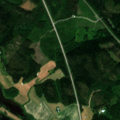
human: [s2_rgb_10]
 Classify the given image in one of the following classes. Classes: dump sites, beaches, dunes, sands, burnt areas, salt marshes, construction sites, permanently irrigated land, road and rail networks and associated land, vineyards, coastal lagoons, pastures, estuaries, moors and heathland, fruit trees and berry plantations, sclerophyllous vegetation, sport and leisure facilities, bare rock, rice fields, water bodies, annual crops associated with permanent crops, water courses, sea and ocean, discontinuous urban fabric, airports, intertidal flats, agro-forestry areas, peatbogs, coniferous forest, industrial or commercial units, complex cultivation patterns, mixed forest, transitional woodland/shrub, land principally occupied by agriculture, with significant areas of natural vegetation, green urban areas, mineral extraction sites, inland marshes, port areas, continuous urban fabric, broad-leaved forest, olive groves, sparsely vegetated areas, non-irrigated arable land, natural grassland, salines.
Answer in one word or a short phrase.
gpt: non-irrigated arable land, land principally occupied by agriculture, with significant areas of natural vegetation, coniferous forest, mixed forest